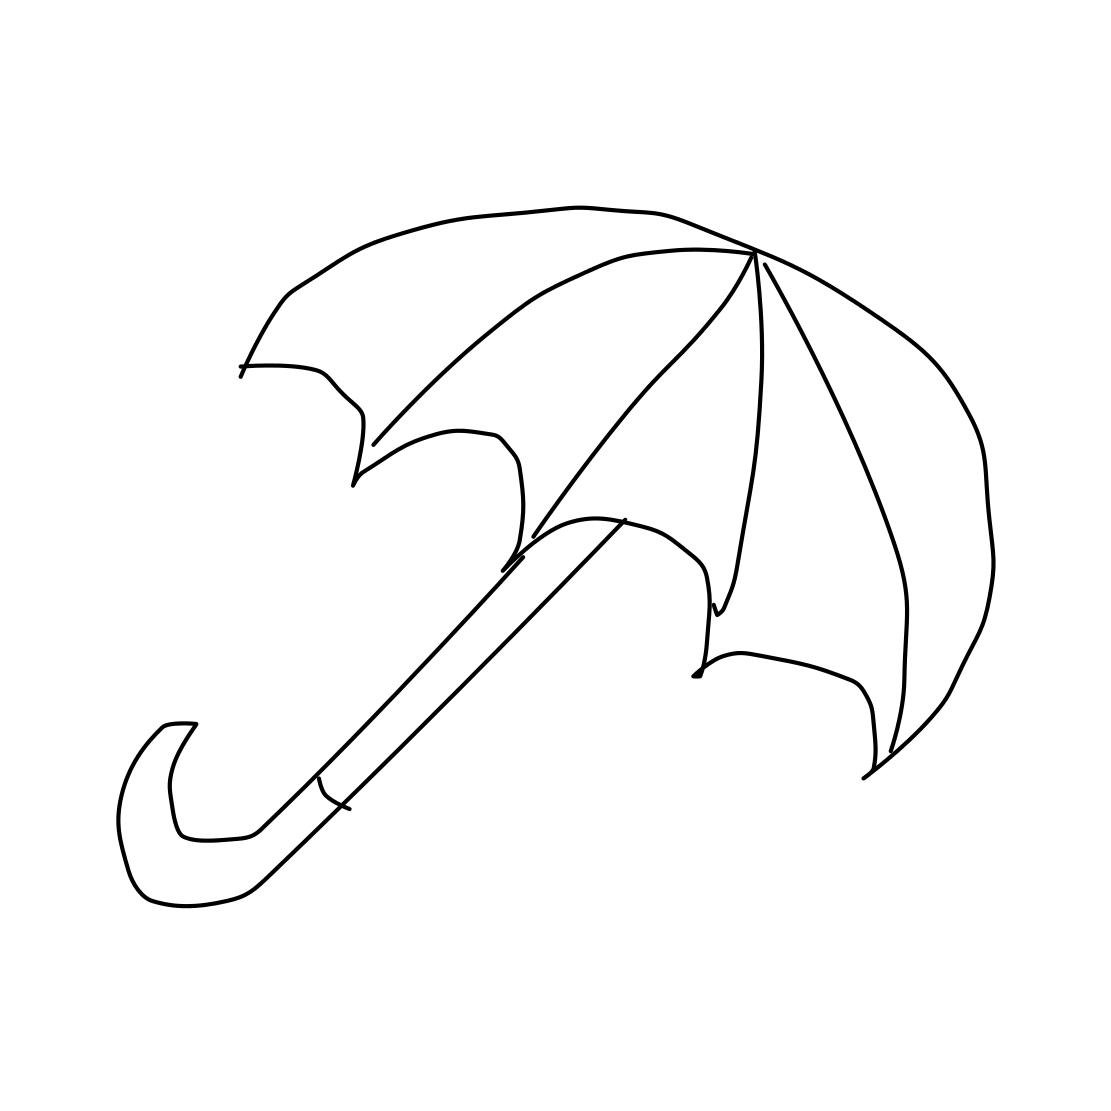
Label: umbrella